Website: walmart
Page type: cart
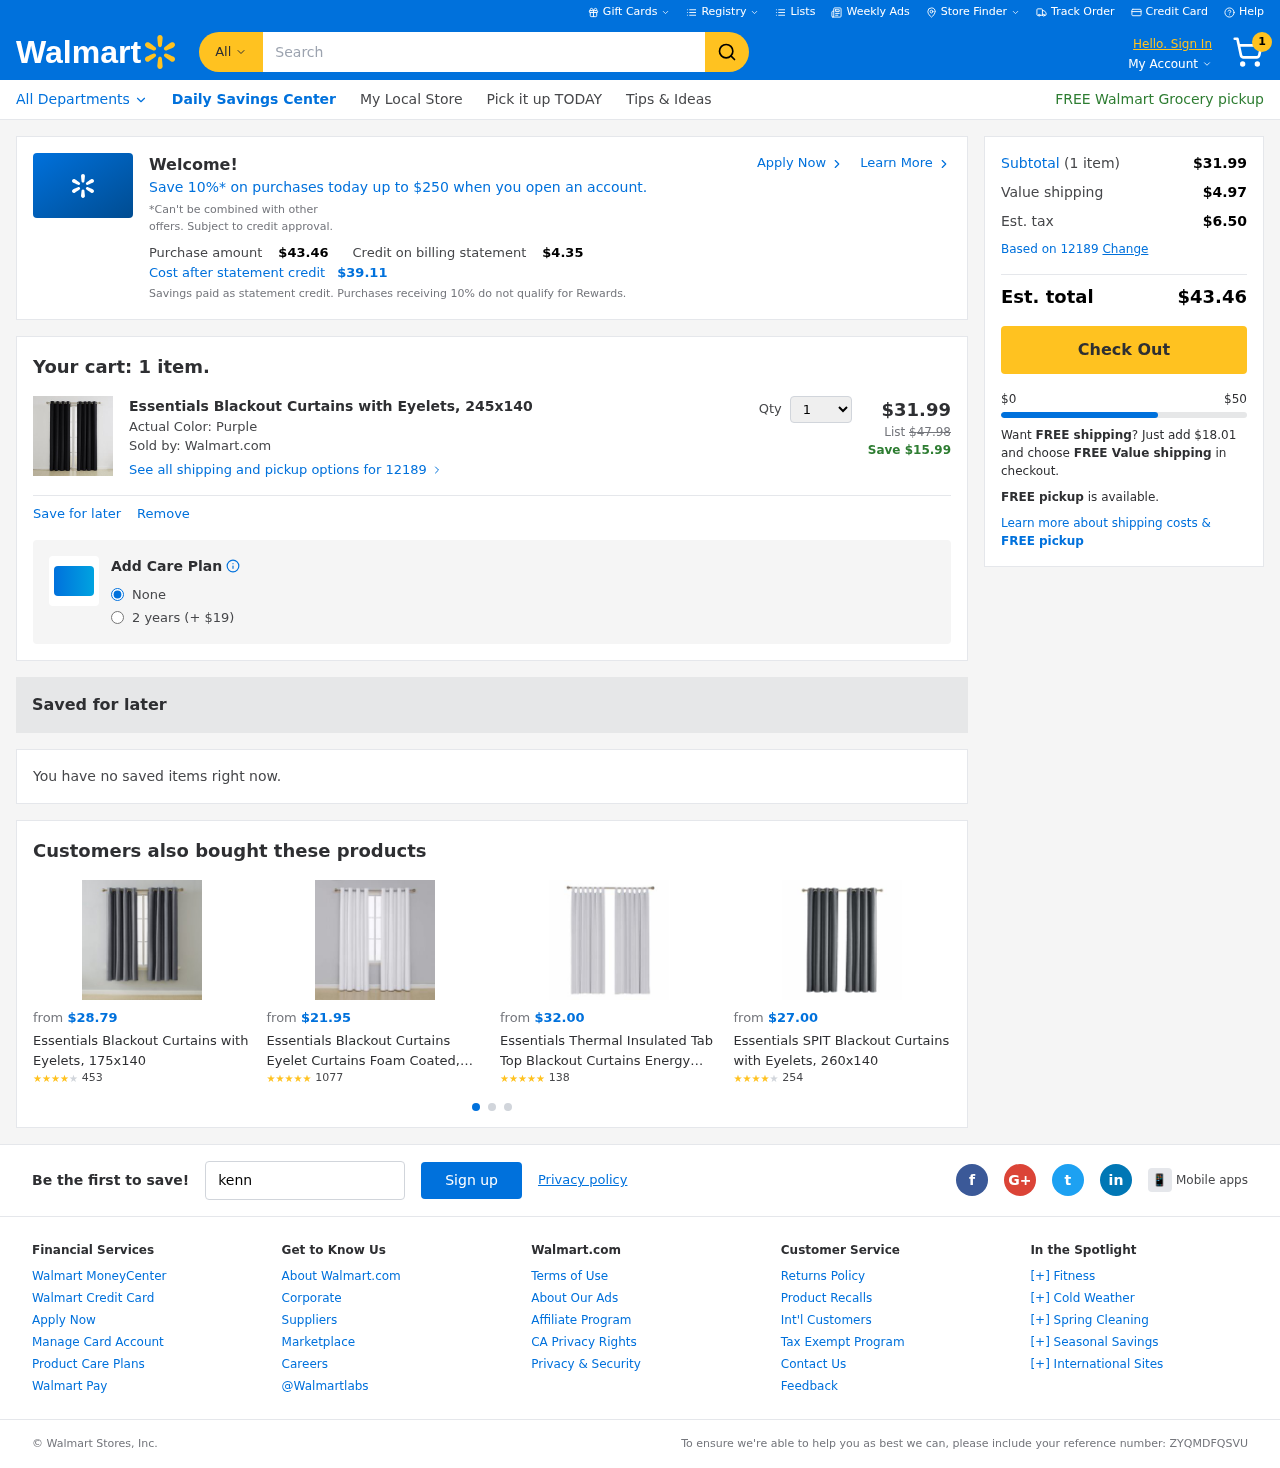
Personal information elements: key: PII_EMAIL
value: kennethfrank@gmail.com
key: PII_POSTCODE
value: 12189
Product elements: key: PRODUCT1_NAME
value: Essentials Blackout Curtains with Eyelets, 245x140
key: PRODUCT1_PRICE
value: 31.99
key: PRODUCT1_QUANTITY
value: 1
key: PRODUCT2_NAME
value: Essentials Blackout Curtains with Eyelets, 175x140
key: PRODUCT2_NUM_RATINGS
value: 453
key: PRODUCT2_PRICE
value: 28.79
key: PRODUCT2_RATING
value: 4.3
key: PRODUCT3_NAME
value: Essentials Blackout Curtains Eyelet Curtains Foam Coated, White, 240x140
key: PRODUCT3_NUM_RATINGS
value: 1077
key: PRODUCT3_PRICE
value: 21.95
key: PRODUCT3_RATING
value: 4.5
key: PRODUCT4_NAME
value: Essentials Thermal Insulated Tab Top Blackout Curtains Energy Saving Super Soft Curtains Greyish Whi
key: PRODUCT4_NUM_RATINGS
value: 138
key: PRODUCT4_PRICE
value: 32
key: PRODUCT4_RATING
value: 4.5
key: PRODUCT5_NAME
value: Essentials SPIT Blackout Curtains with Eyelets, 260x140
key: PRODUCT5_NUM_RATINGS
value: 254
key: PRODUCT5_PRICE
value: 27
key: PRODUCT5_RATING
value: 4.1
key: PRODUCT1_ORIGINAL_PRICE
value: $47.98
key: PRODUCT1_SAVINGS
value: Save $15.99
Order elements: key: ORDER_NUM_ITEMS
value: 1
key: ORDER_TOTAL
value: $43.46
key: PROMO_TOTAL_AFTER_CREDIT
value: $39.11
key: ORDER_SUBTOTAL
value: $31.99
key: ORDER_SHIPPING_COST
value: $4.97
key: ORDER_TAX
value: $6.50
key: FREE_SHIPPING_REMAINING
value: $18.01
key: ORDER_REFERENCE_NUMBER
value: ZYQMDFQSVU
Search elements: key: HEADER_SEARCH
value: Search
Other elements: key: PROMO_CREDIT
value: $4.35